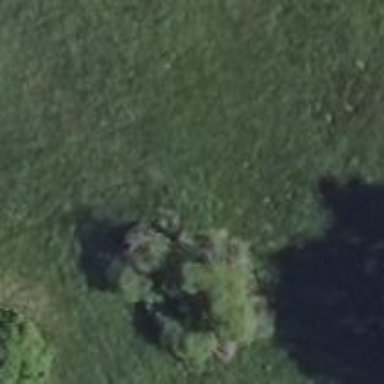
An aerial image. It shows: Deciduous tree with broadleaved leaves.